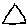
Label: triangle